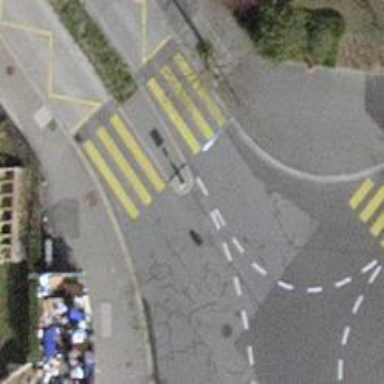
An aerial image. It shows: Uncontrolled zebra crossing with pedestrian island.